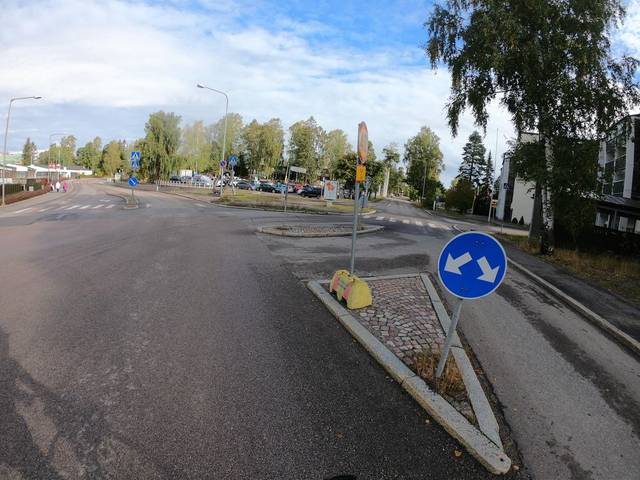
Region: Finland
Coordinates: 60.184, 24.832